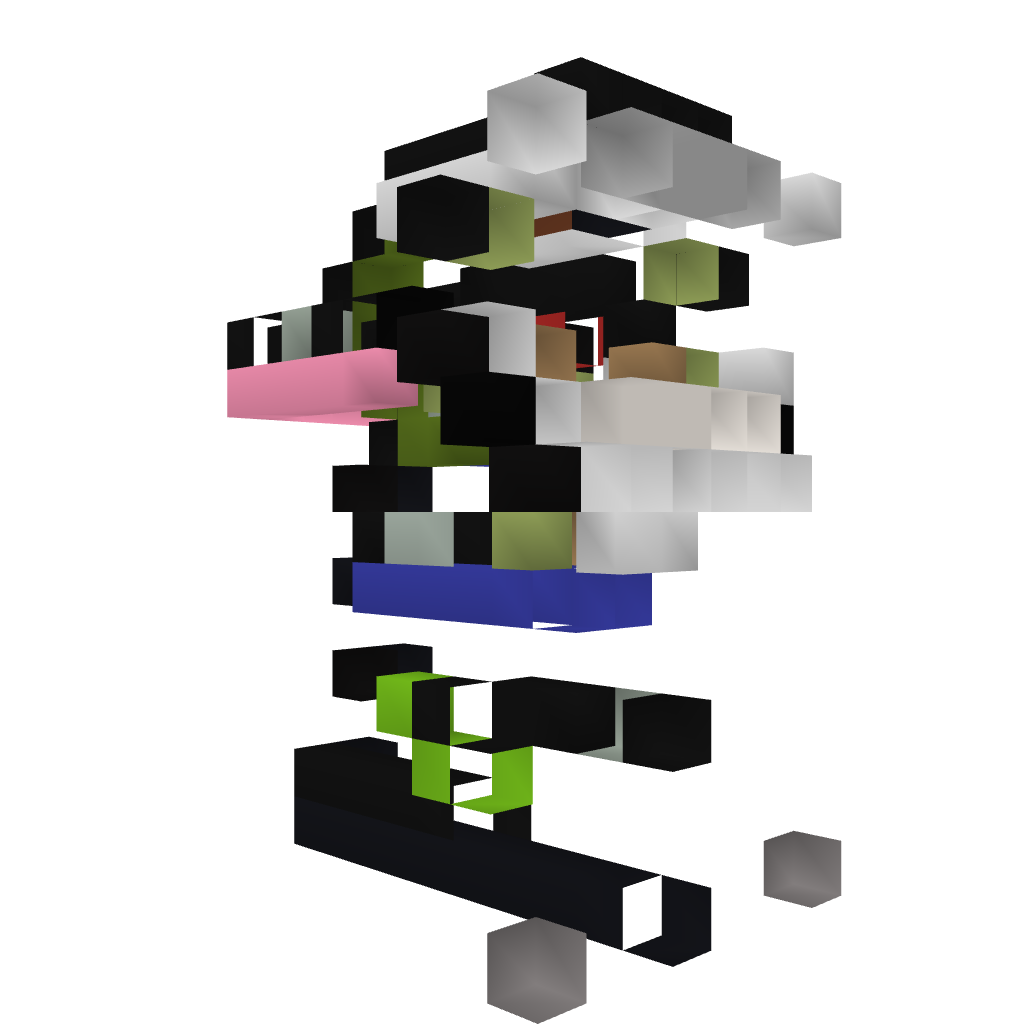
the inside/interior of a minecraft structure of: PVP/Adventure Lobby Basic Cabine